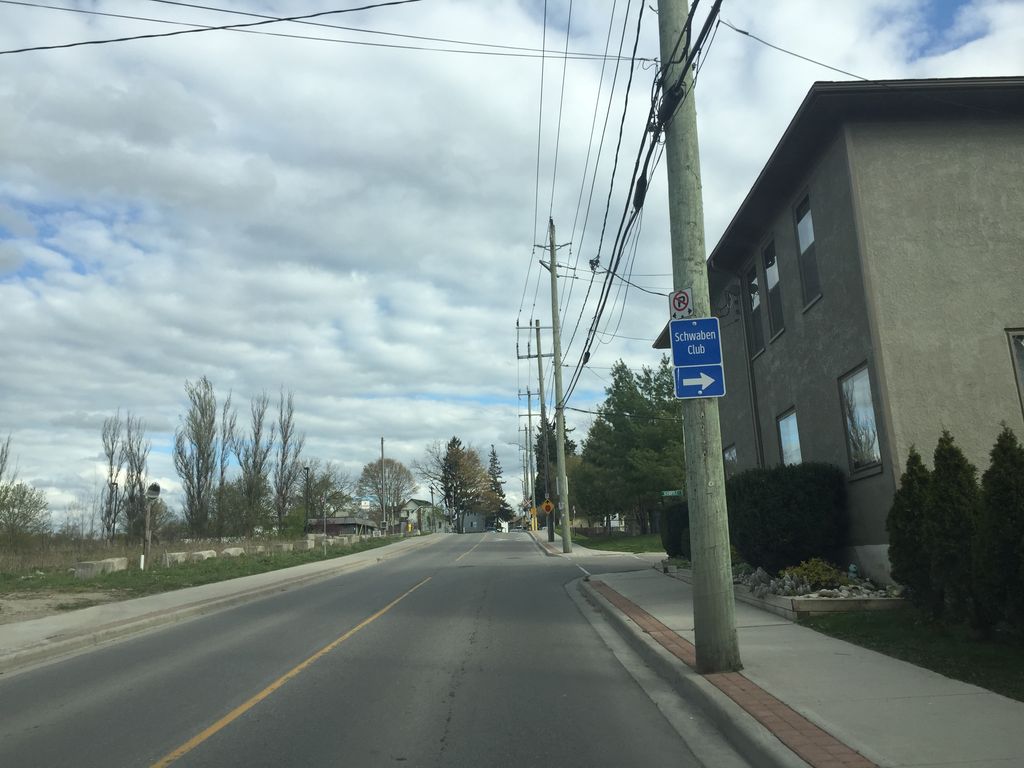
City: kitchener-waterloo